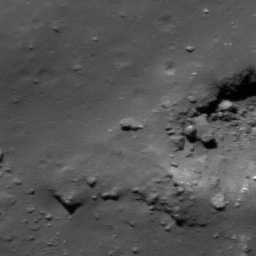
Pit: Tycho 17a
Host crater: Tycho
Host type: impact_melt
Lunar coordinates: latitude -43.085, longitude 348.242